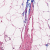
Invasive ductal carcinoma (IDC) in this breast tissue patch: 0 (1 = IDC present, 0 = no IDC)